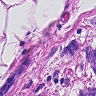
Metastatic tissue present: yes